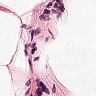
Metastatic tissue present: no